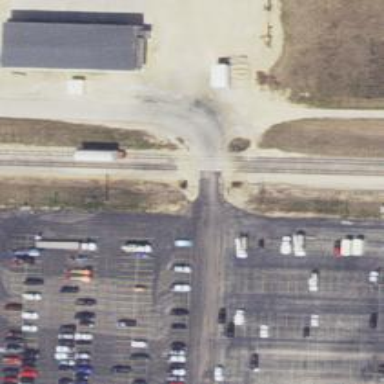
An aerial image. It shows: Railway level crossing.